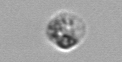
Label: Amoeba